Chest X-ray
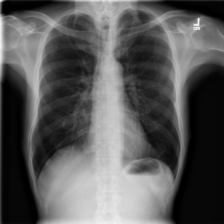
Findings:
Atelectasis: negative
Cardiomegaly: negative
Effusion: negative
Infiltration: negative
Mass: negative
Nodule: negative
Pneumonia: negative
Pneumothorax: negative
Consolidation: negative
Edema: negative
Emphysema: negative
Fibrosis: negative
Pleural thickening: negative
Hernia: negative